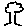
Label: tree